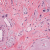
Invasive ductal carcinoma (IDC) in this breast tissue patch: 1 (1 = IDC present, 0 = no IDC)